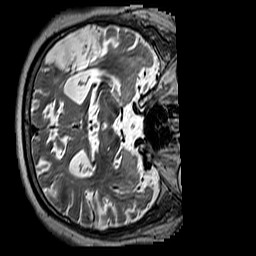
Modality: T2w
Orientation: axial
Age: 58
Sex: male
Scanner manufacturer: siemens
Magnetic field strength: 3 T
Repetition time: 3.2 s
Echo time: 0.212 s